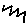
Label: zigzag